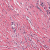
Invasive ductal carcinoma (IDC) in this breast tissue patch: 1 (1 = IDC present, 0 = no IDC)